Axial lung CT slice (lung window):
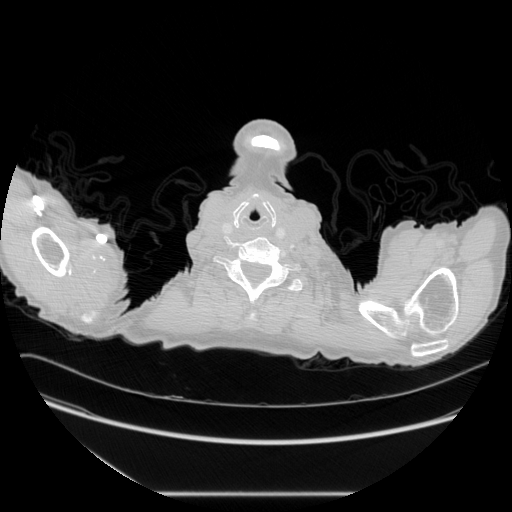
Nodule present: no